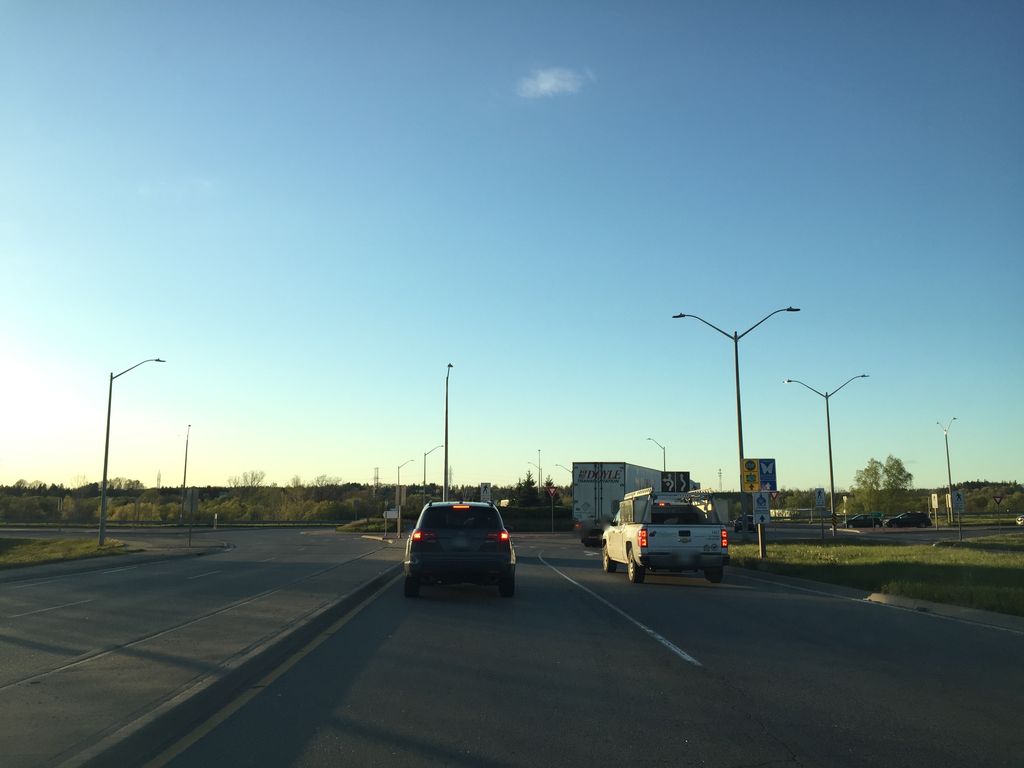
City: kitchener-waterloo